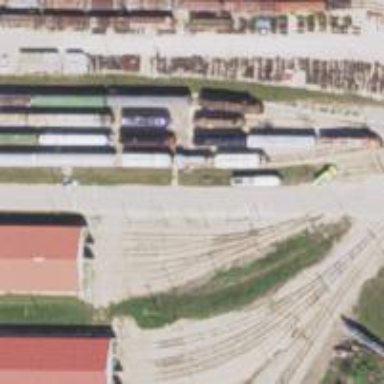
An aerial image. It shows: Preserved rail yard with electrified contact lines.